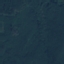
Land use / land cover: Forest